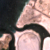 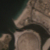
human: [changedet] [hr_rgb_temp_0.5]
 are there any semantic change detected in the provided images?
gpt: No change was made.